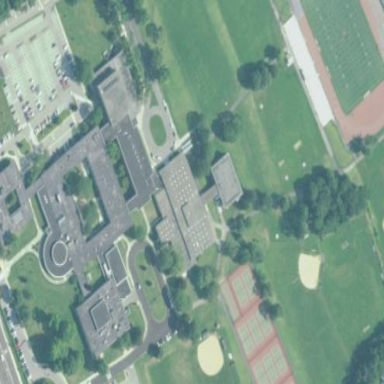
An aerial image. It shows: High school.